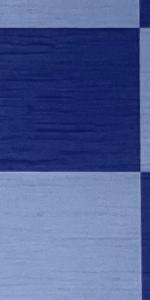
Label: Empty